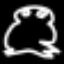
Label: frog